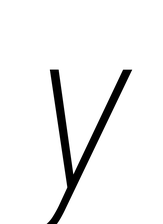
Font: Roboto-Italic_Condensed_ExtraLight_Italic